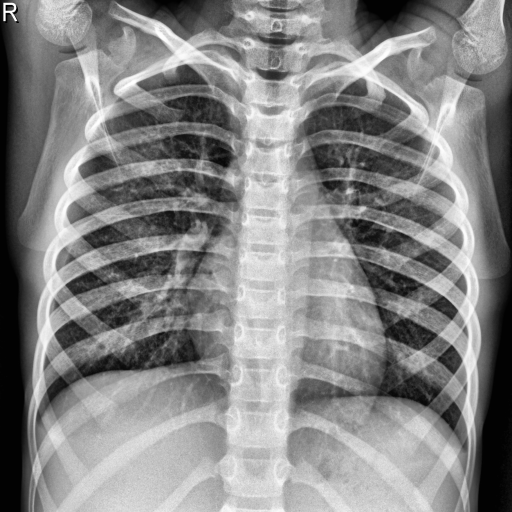
Finding: NORMAL